Interaction volume radius: 5 \u00c5
Interaction volume height: 15 \u00c5
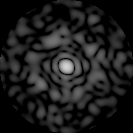
Disorder parameter: 0.8108